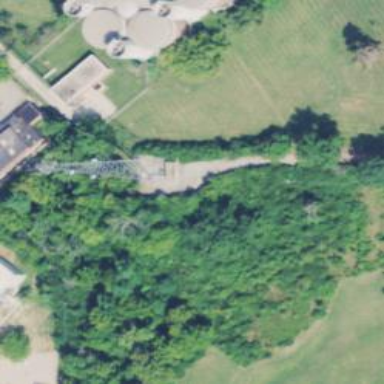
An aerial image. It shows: Mast structure.